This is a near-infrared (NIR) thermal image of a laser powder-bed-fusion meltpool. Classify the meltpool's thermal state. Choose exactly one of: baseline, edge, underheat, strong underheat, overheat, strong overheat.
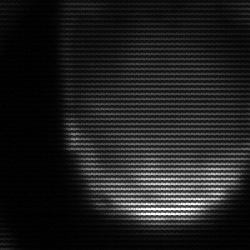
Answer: edge